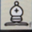
Piece: wB